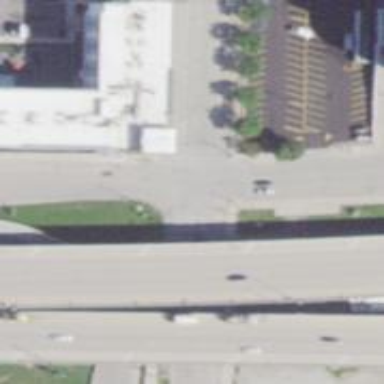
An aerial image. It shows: Tertiary road with separate sidewalk.